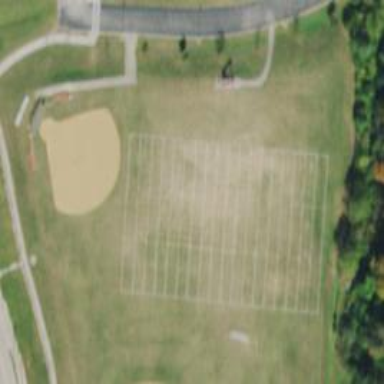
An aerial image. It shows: American football pitch.